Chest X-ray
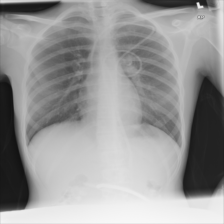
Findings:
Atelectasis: negative
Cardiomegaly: negative
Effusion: negative
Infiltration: negative
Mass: negative
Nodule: negative
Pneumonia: negative
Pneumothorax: negative
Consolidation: negative
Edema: negative
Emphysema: negative
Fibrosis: negative
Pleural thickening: negative
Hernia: negative